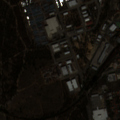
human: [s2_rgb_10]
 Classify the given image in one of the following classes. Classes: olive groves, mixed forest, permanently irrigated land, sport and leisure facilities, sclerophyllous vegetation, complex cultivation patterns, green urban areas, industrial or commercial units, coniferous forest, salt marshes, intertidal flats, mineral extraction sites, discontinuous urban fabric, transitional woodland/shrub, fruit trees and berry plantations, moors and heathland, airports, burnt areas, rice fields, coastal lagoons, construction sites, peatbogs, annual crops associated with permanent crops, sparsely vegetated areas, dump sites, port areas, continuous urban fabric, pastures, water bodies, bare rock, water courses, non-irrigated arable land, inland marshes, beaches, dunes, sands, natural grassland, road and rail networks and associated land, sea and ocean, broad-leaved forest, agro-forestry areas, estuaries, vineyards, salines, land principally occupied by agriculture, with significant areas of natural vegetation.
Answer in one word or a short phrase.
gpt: discontinuous urban fabric, industrial or commercial units, non-irrigated arable land, olive groves, annual crops associated with permanent crops, broad-leaved forest